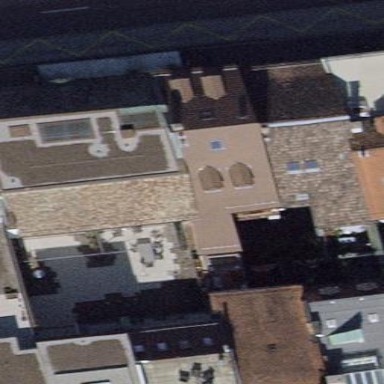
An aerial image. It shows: Gabled apartment building with roof tiles oriented across.